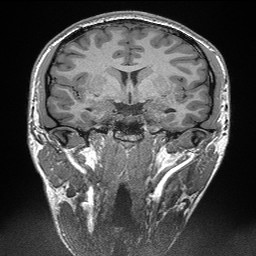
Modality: T1w
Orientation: sagittal
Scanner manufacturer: siemens
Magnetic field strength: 3 T
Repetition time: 2.3 s
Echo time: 0.00298 s